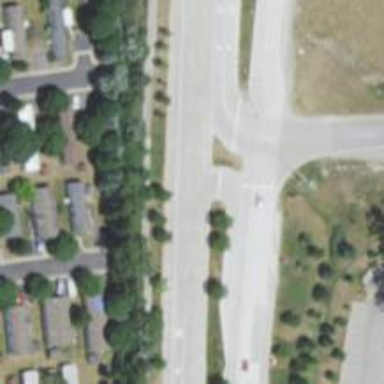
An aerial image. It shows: Secondary link road.